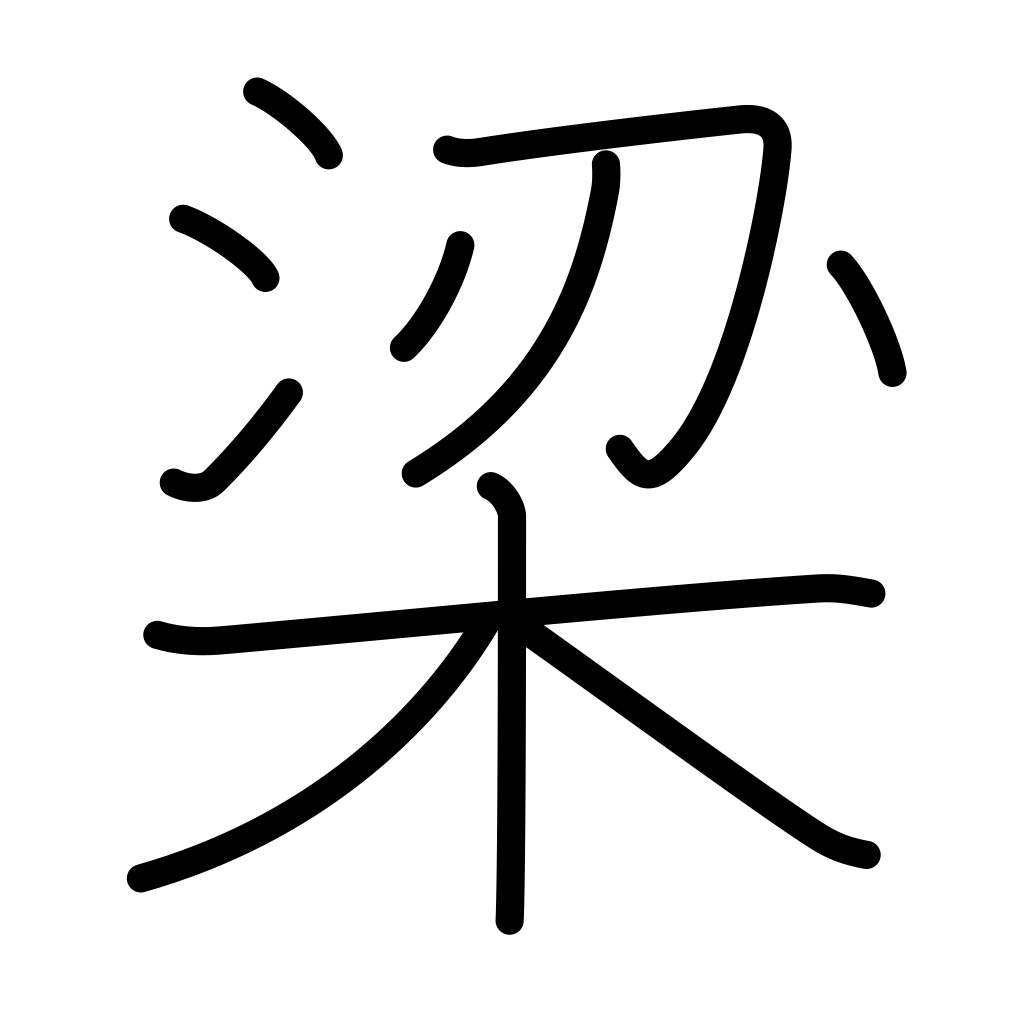
Meaning: weir, fish trap, beam, girder